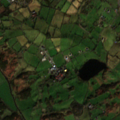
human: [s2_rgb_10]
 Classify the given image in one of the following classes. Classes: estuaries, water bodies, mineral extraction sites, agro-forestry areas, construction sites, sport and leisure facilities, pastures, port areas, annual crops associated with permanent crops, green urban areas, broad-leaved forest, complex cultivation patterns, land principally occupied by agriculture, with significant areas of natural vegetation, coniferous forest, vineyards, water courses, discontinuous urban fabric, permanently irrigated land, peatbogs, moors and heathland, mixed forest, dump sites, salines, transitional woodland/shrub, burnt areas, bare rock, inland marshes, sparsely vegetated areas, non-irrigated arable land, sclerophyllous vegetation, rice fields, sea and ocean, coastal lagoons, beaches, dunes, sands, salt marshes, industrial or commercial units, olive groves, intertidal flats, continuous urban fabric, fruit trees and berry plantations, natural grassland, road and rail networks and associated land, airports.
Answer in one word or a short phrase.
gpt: discontinuous urban fabric, pastures, land principally occupied by agriculture, with significant areas of natural vegetation